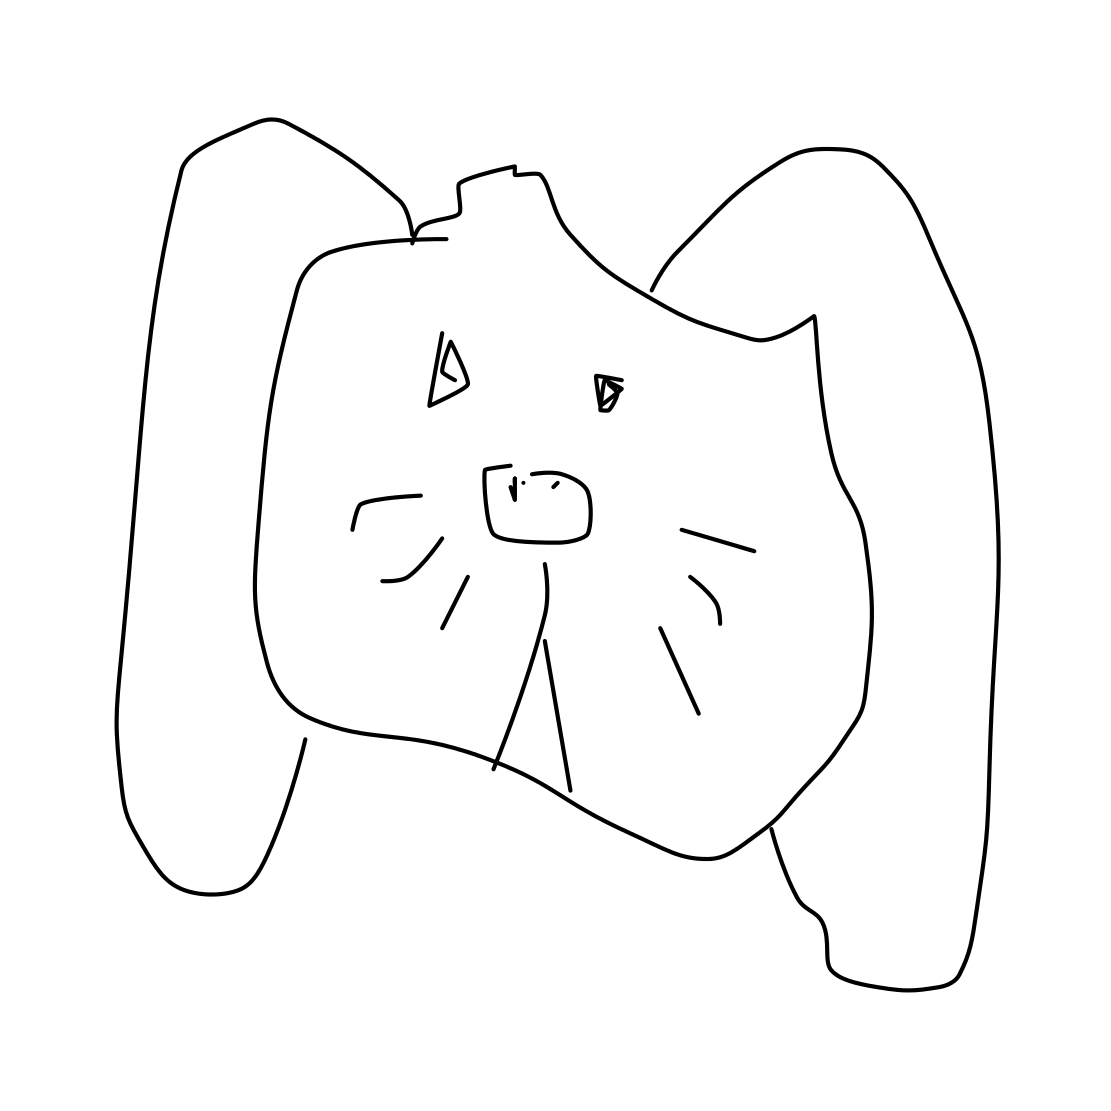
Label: dog